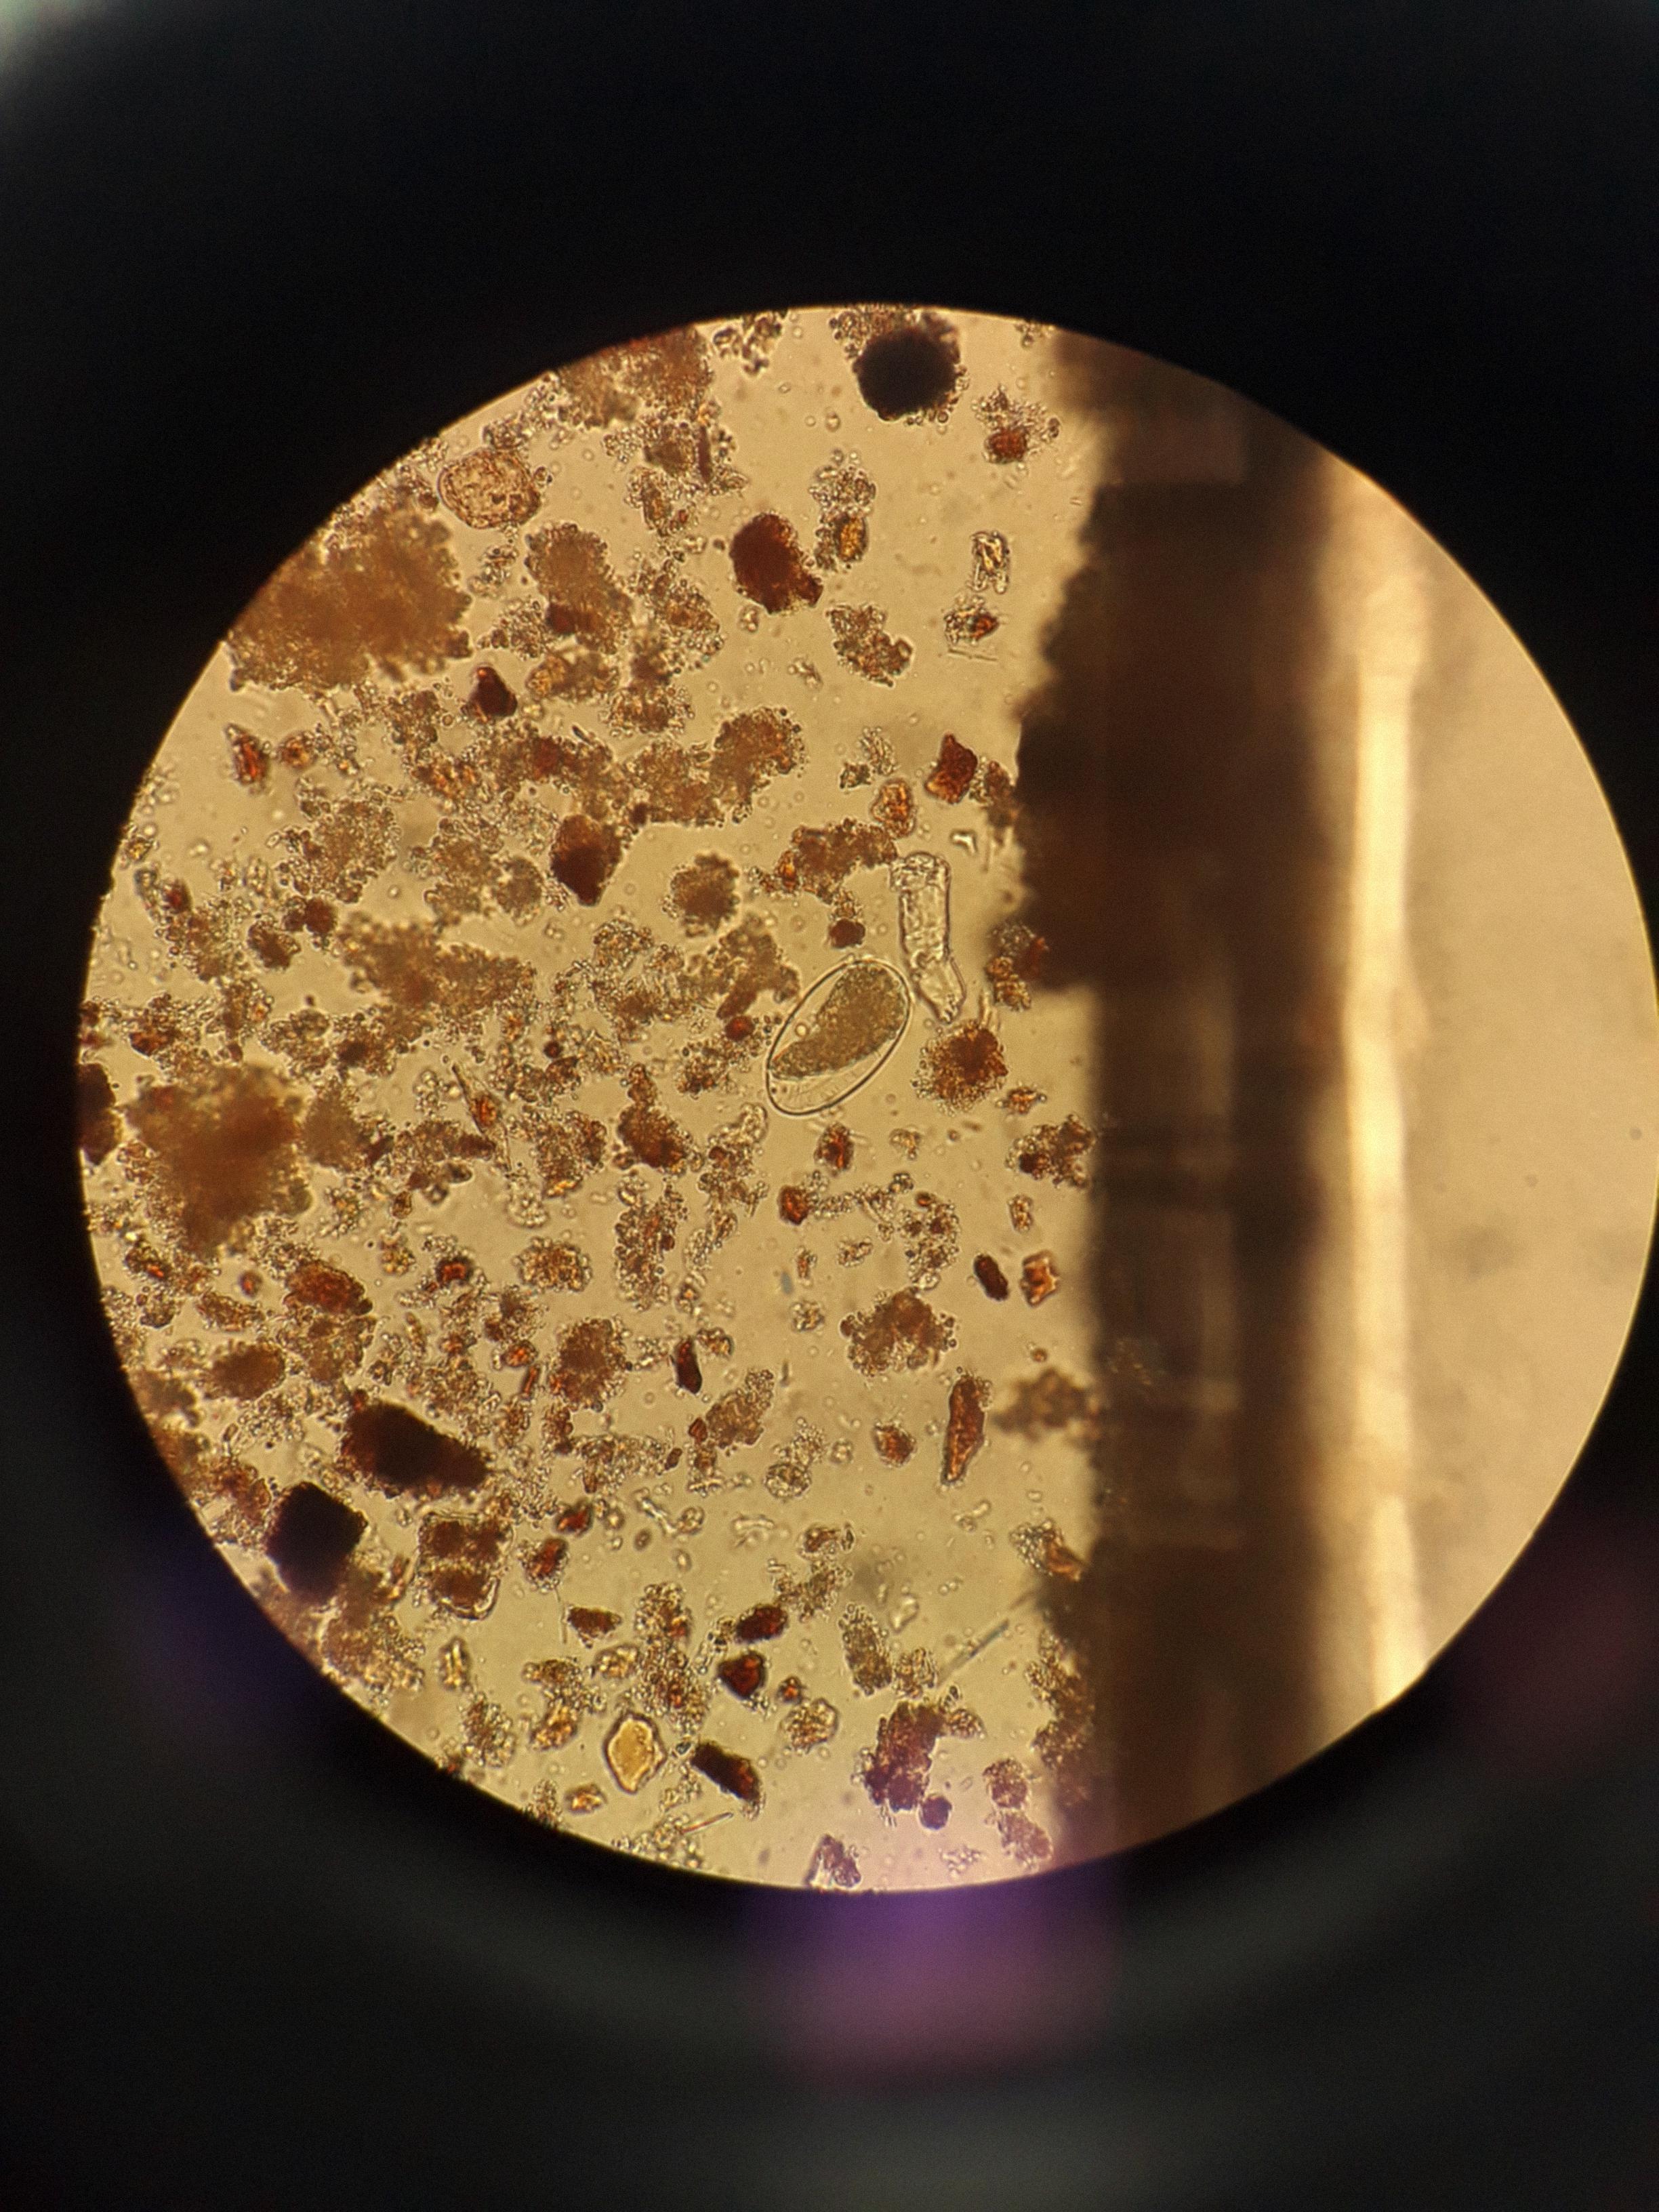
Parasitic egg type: Hookworm egg